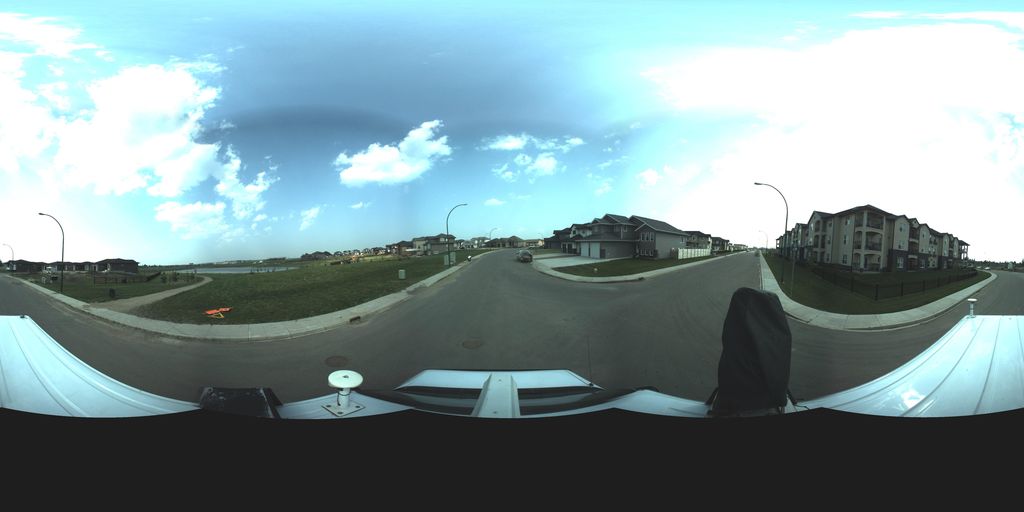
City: saskatoon